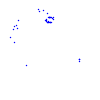
Particle: kaon